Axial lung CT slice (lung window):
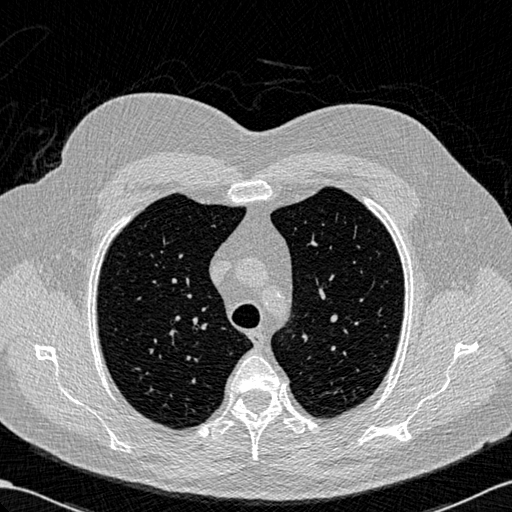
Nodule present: no